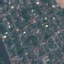
Land use / land cover class: Residential